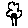
Label: tree